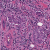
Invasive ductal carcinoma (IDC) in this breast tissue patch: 1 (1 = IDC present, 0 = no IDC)